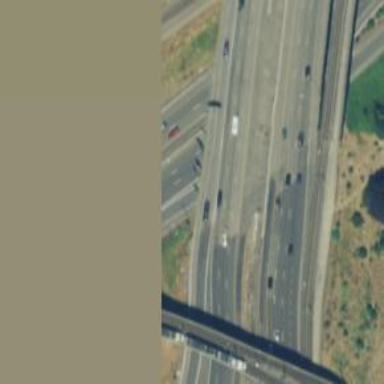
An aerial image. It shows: Motorway junction.